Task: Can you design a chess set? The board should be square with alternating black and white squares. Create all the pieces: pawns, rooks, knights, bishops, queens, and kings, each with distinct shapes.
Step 4101:
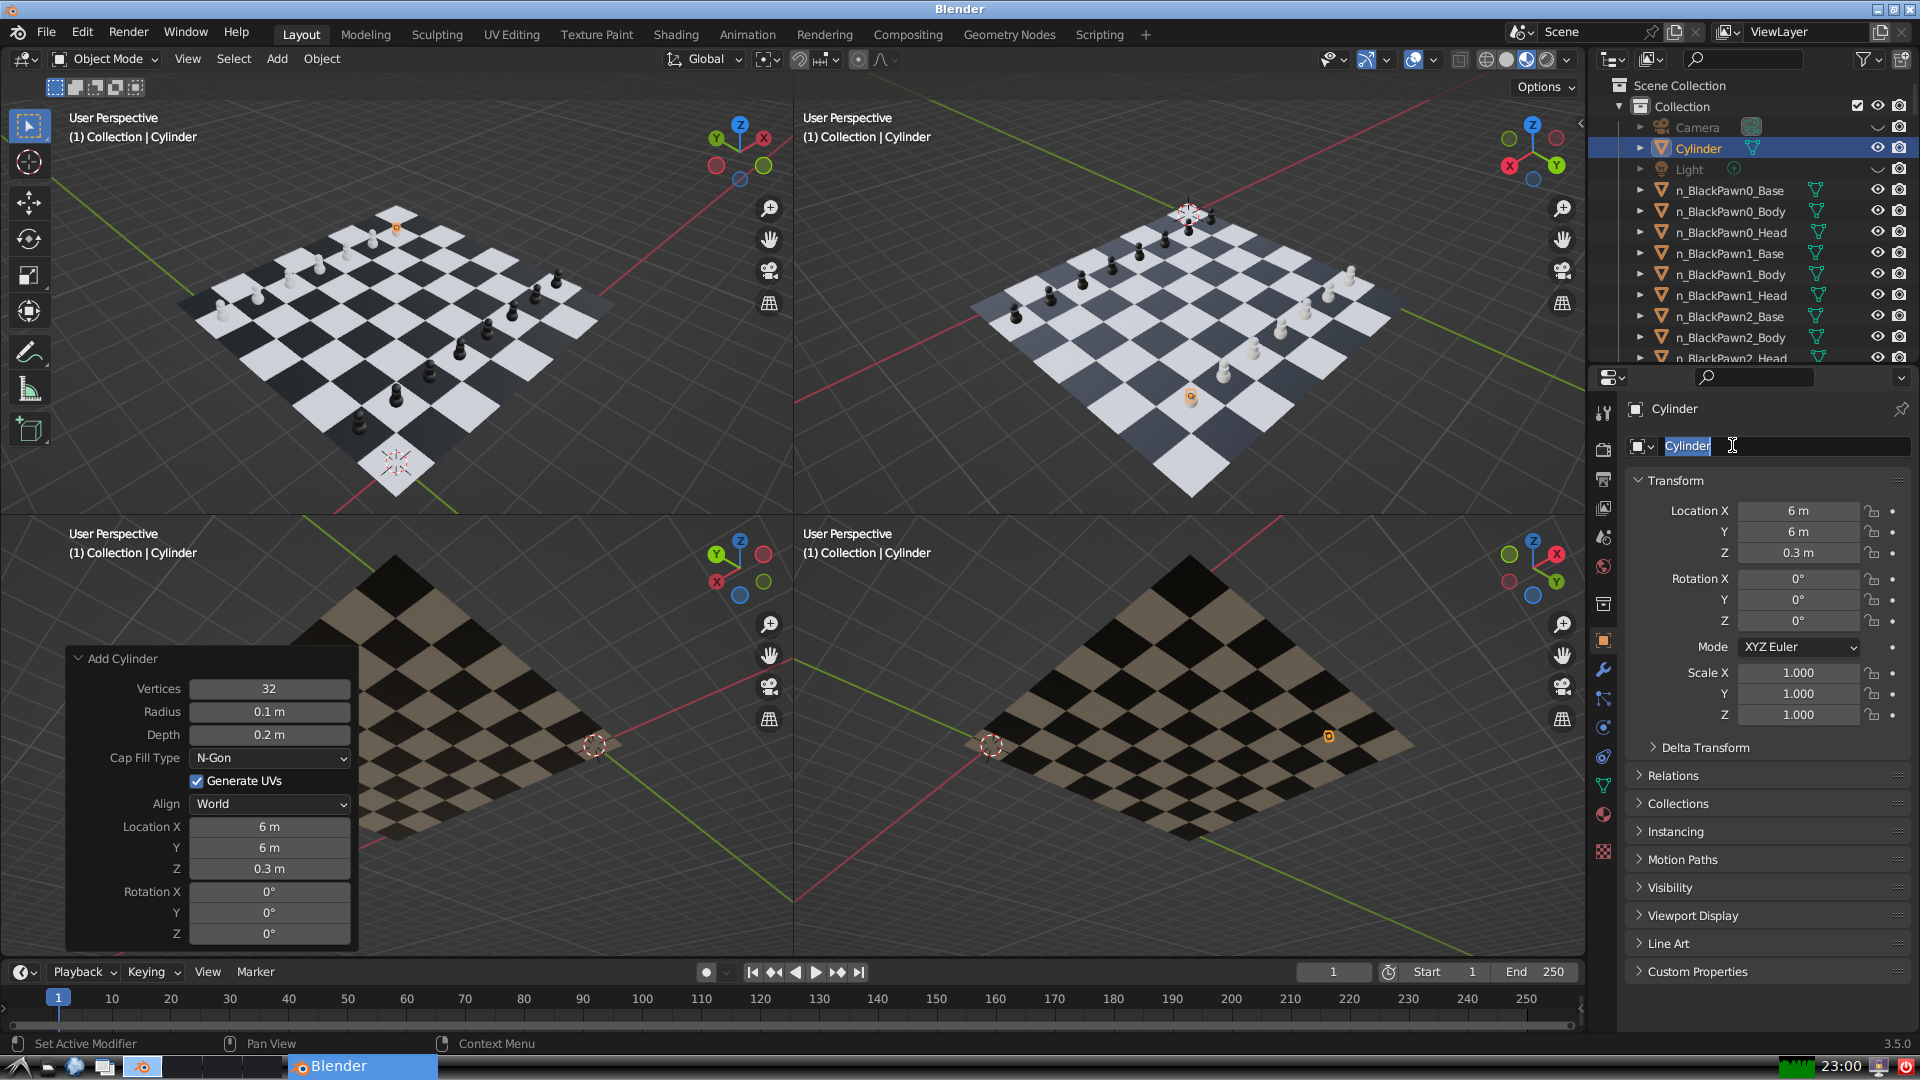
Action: input_text: n_WhitePawn6_Body